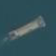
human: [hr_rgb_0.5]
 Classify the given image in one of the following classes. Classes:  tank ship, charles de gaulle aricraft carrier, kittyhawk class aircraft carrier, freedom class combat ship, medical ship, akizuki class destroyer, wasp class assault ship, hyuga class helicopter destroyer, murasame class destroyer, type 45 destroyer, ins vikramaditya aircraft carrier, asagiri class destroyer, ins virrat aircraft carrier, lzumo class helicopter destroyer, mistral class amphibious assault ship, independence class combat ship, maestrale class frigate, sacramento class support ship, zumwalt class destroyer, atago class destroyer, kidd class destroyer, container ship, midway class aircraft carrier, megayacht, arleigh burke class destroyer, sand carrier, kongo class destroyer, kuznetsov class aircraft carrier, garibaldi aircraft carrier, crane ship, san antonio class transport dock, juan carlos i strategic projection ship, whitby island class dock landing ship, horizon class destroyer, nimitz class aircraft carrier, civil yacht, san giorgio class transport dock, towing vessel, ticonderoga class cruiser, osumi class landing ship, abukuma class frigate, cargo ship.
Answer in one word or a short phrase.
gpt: Sand carrier